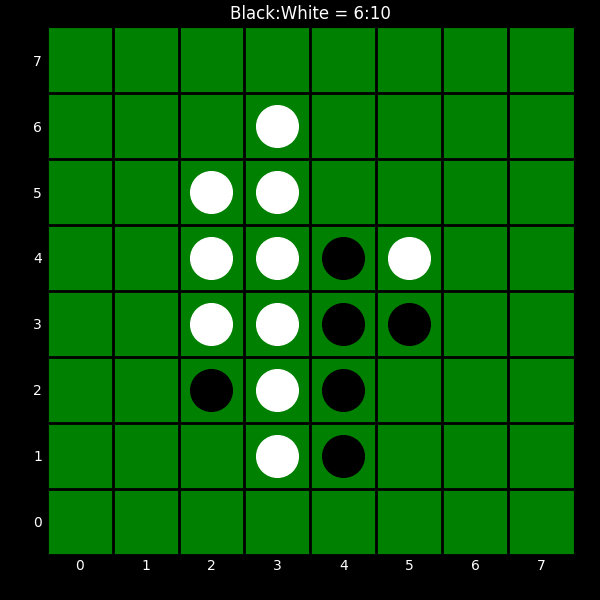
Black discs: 6
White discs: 10